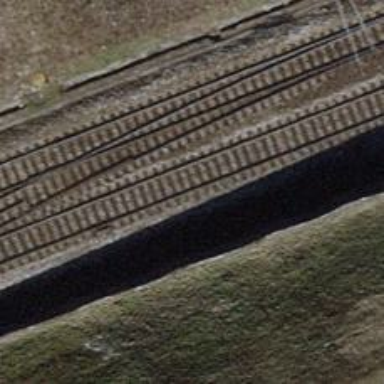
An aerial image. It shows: Retaining wall.